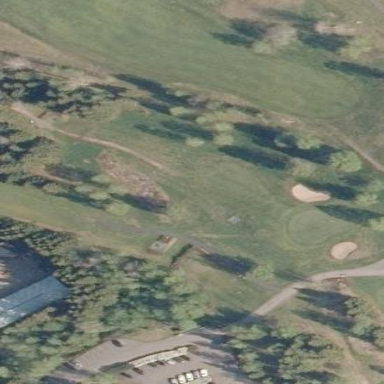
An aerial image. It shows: Rough grassy area used for golf.